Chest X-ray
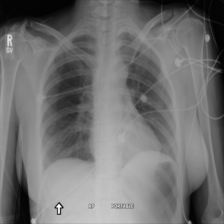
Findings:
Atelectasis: negative
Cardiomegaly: negative
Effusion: negative
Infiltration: negative
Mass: negative
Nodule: negative
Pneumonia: negative
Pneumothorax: negative
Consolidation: negative
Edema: negative
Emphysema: negative
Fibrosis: negative
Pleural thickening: negative
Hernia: negative